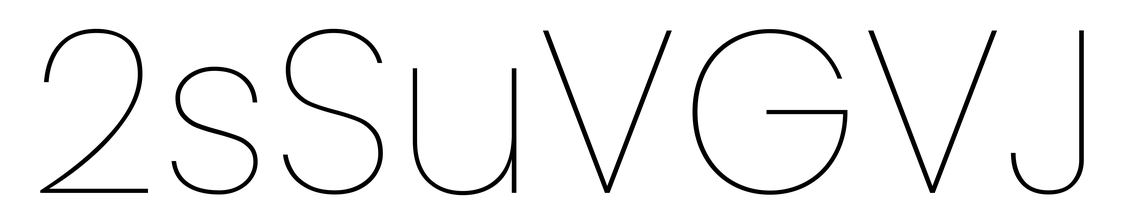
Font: Poppins-Thin